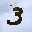
Label: 3